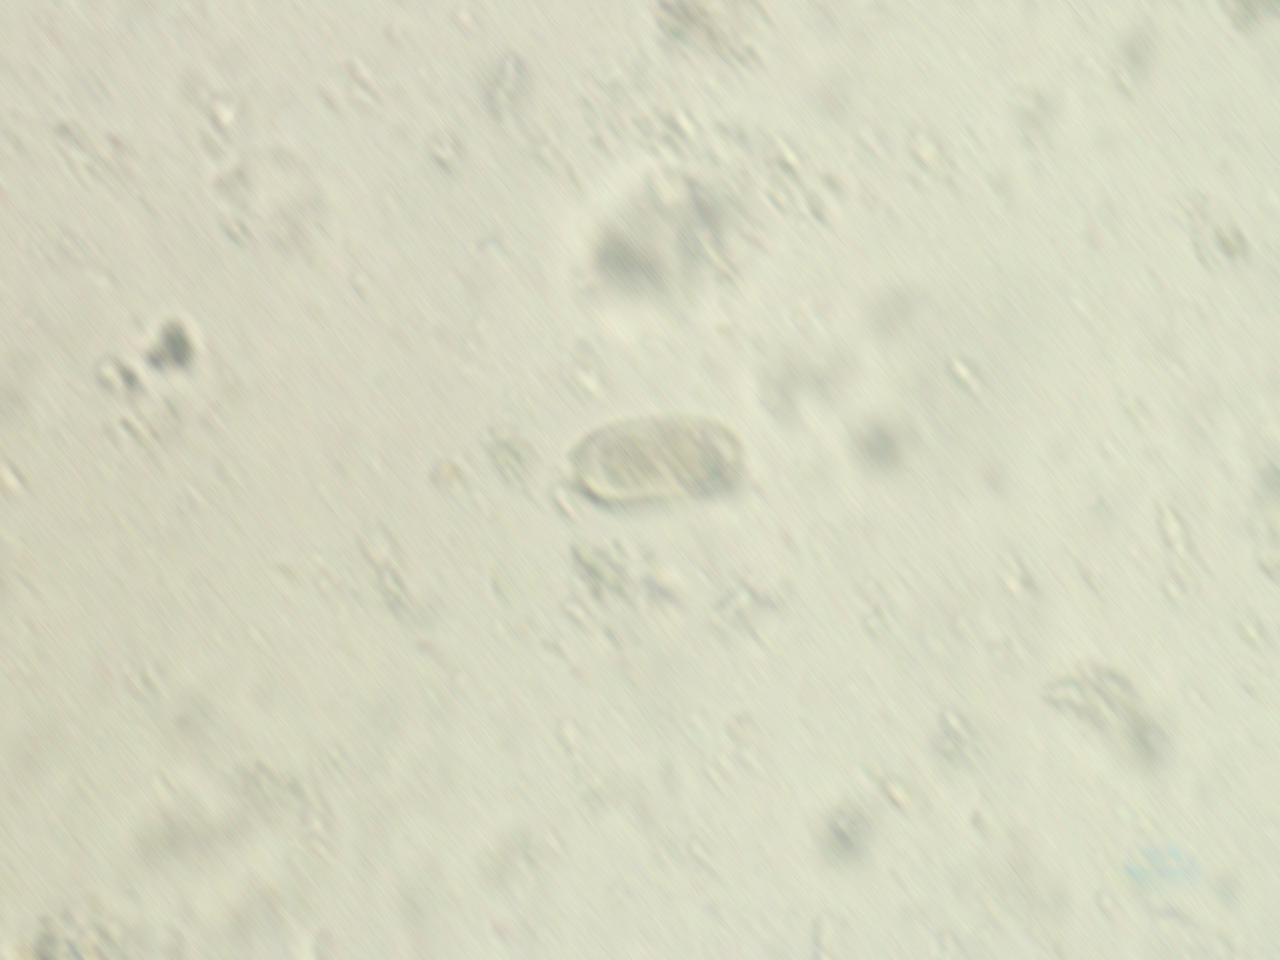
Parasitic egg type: Capillaria philippinensis